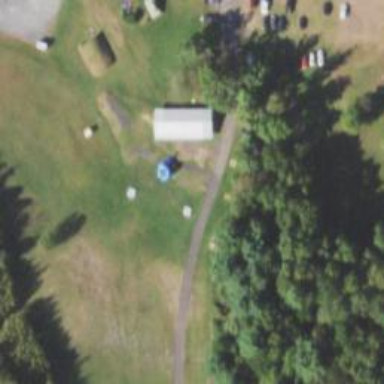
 specifically designed for the sport of disc golf."